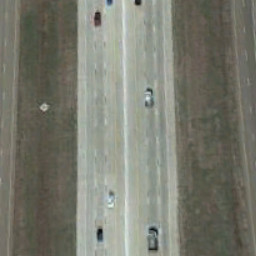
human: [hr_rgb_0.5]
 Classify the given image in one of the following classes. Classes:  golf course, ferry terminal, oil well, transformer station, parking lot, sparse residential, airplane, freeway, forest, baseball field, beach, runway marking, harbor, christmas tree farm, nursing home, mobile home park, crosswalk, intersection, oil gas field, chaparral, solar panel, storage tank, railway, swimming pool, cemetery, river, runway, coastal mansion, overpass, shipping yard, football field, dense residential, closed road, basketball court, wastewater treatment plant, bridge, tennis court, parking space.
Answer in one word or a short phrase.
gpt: freeway